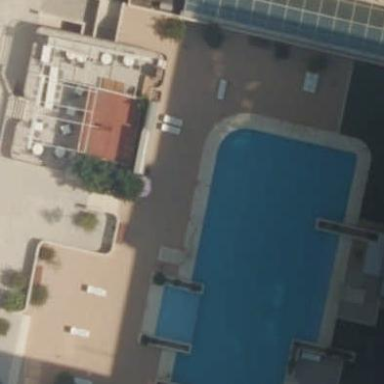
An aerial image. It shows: Swimming pool located in leisure land.